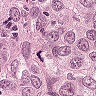
Metastatic tissue present: yes